Question: I'm in the process of learning a new programing language (<URL>, and it so happens that it has many language-specific reserved words.
I was wondering if there is a way to configure Vi to emulate some graphical code editors that pop a small window with the function doc when hovering over such a function that has it configured.
Ideally (and I might be just day dreaming but Vi so it is worth asking) -
When the cursor is over a word or a function name I would like to press some key sequence and have a pre-configured text to show up in Vi's command line.

Thanks!
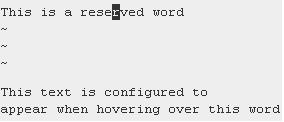
Answer: How about this; it's a little simplistic, but a good starting point:
'''
function! ShowExplanation( word )
if a:word ==# 'reserved'
echo "explanation"
elseif a:word ==# 'text'
echo "another explanation"
else
echo
endif
endfunction
nnoremap <silent> <Leader><Leader> :call ShowExplanation(expand('<cword>'))<CR>
'''
Other ideas would be to use the 'CursorHold' event to automatically show this when you pause, or use of the to show longer explanations.